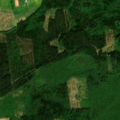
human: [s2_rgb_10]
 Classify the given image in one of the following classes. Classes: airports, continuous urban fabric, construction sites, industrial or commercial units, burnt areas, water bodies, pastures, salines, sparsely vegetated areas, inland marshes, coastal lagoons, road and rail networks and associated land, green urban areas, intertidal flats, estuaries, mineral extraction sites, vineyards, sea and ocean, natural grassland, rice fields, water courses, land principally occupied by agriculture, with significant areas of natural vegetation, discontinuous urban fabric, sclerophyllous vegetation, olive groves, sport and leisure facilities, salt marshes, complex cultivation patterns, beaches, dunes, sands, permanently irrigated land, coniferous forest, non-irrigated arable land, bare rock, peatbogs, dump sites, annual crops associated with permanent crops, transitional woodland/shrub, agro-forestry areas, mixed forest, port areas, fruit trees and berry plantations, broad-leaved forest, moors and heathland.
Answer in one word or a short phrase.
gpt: complex cultivation patterns, broad-leaved forest, coniferous forest, mixed forest